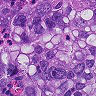
Metastatic tissue present: yes